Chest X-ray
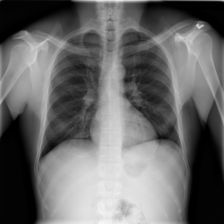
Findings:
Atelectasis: negative
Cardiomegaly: negative
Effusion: negative
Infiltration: negative
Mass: negative
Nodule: negative
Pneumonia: negative
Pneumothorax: negative
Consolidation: negative
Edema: negative
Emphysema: negative
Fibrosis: negative
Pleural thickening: negative
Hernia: negative